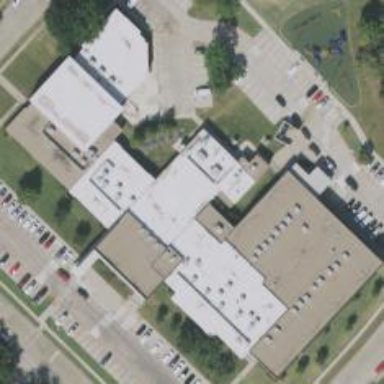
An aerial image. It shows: School building.